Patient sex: F
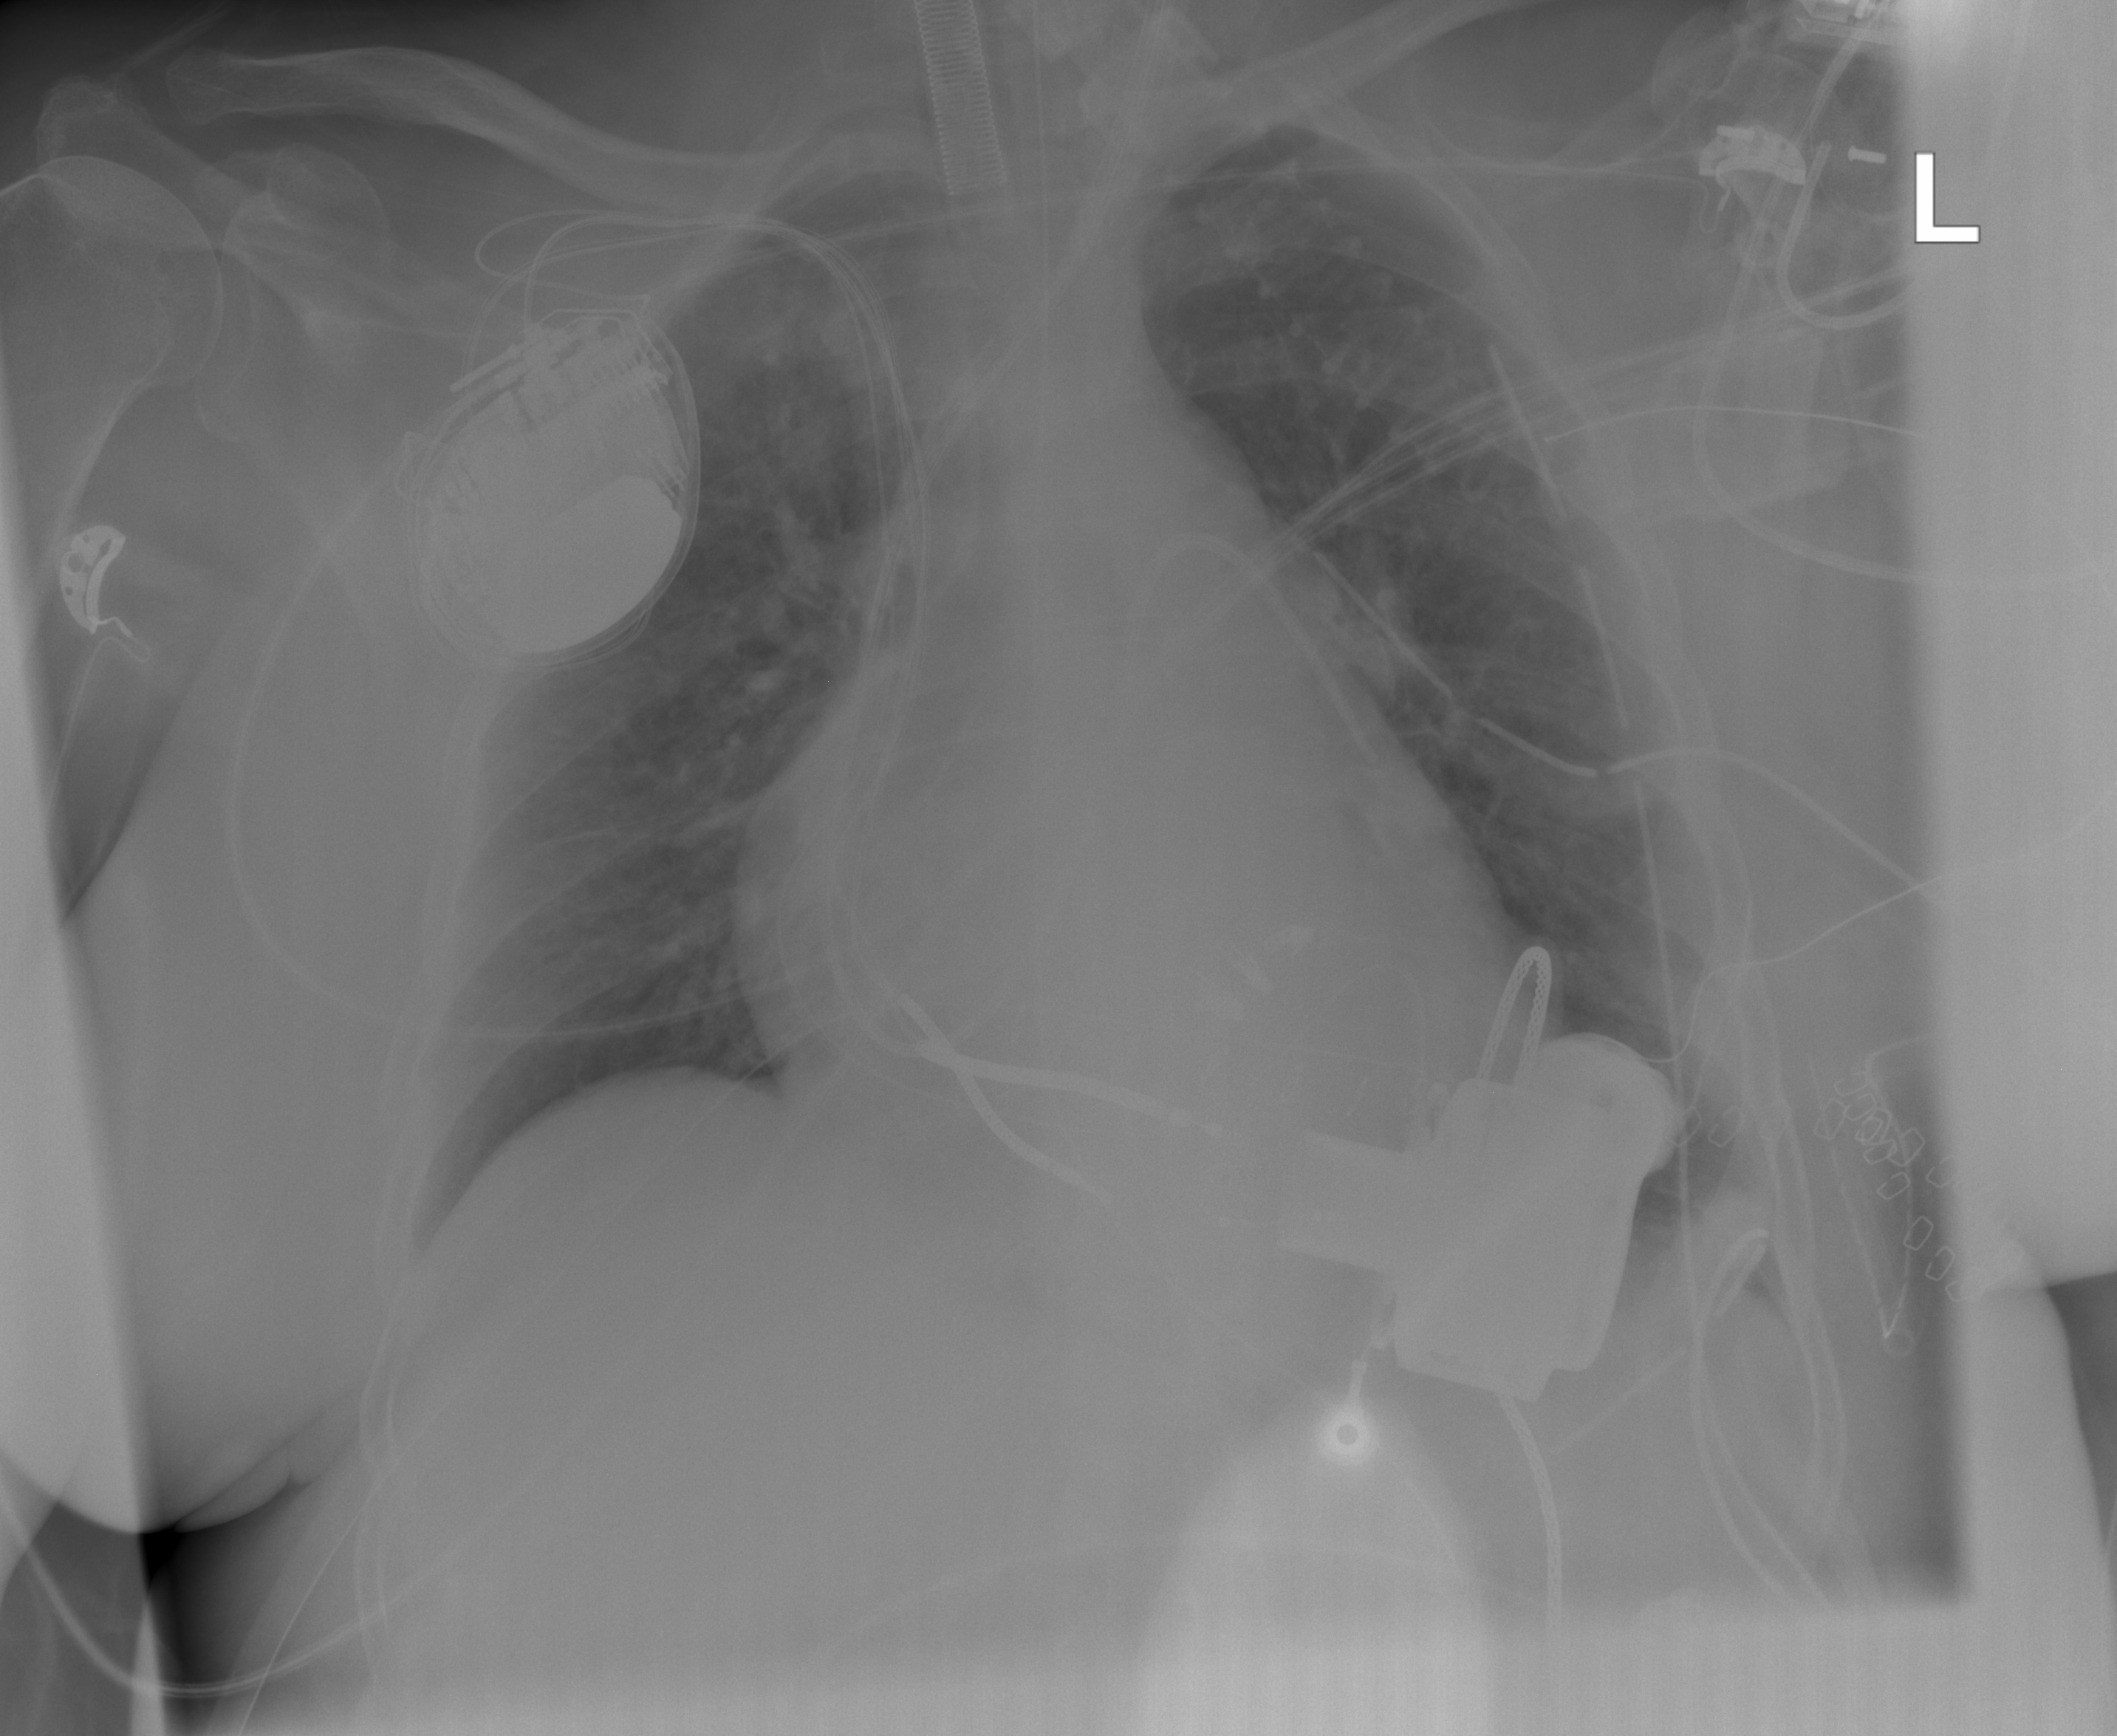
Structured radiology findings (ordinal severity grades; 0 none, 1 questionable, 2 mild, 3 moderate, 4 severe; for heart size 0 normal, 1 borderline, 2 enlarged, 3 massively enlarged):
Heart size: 2
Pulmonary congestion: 0
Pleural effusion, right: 0
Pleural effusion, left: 0
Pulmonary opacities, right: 0
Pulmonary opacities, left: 0
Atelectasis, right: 0
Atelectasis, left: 1